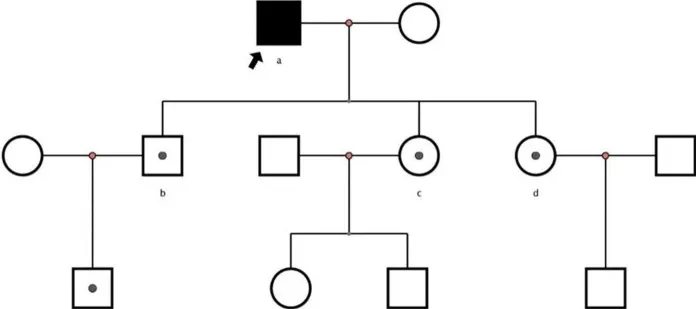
Pedigrees of families with renal hypouricemia and SLC2A12 mutations. Solid symbols denote affected family members, white symbols square healthy members and unexamined family members, and white symbols with a solid circle inside denote heterozygous.
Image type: radiology (x_ray)